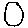
Label: circle